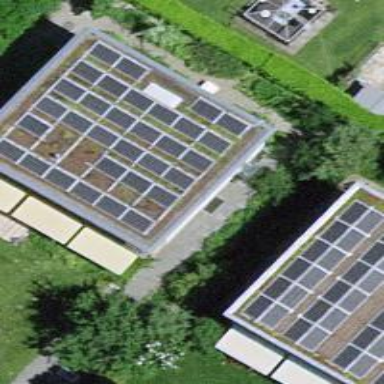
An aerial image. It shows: Solar power generator using photovoltaic method with solar photovoltaic panel types.